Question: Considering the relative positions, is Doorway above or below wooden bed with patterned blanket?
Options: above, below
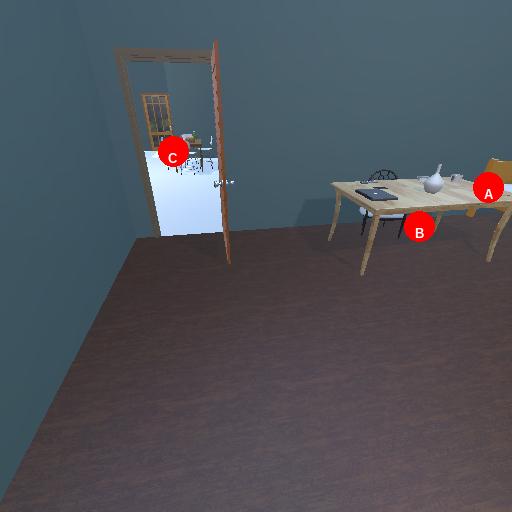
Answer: above